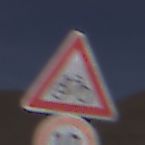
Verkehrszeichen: RadverkehrLinks
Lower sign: Geschwindigkeit10
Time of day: Midday
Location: Outdoor (Nature)
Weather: Clear
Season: NotSpecified
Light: Natural